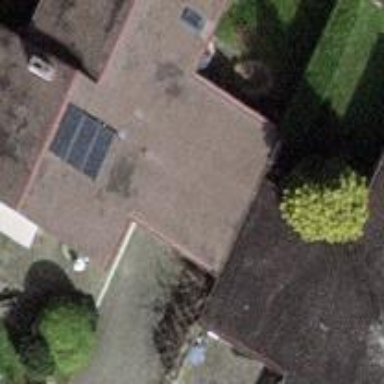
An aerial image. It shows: View of roof of building.